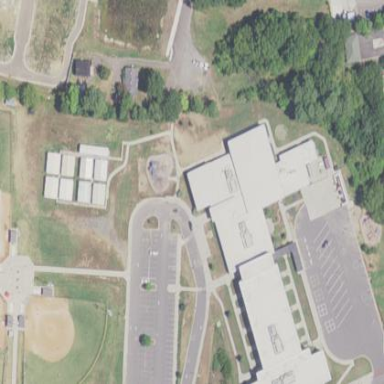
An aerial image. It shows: School building.